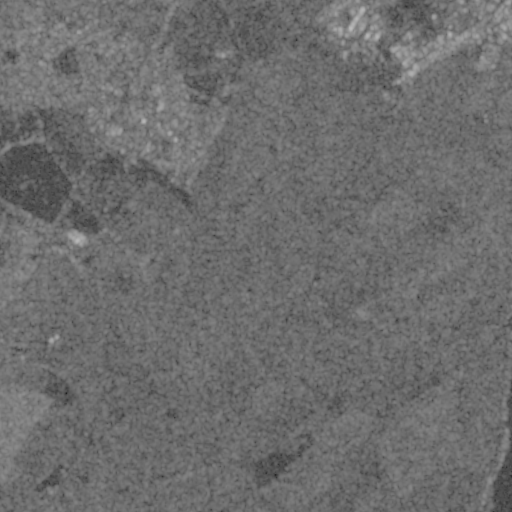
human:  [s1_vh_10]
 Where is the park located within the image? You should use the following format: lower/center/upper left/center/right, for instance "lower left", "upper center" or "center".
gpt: The park is located in the upper right of the image.
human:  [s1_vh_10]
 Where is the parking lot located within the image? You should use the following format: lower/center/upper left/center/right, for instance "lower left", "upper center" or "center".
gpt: There is no parking lot in the image.

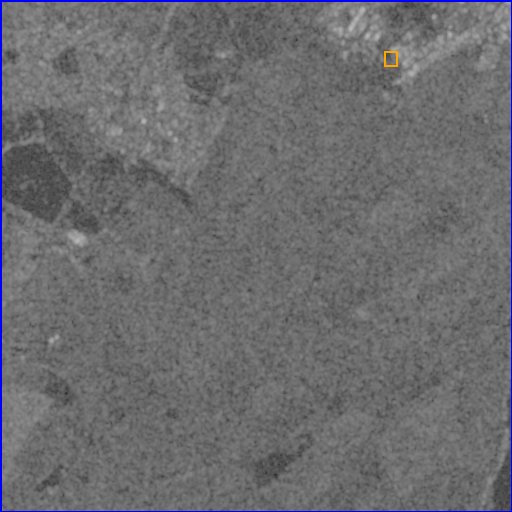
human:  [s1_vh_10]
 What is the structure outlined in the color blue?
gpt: The structure outlined in blue is a crop field.
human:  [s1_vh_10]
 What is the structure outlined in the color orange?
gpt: The structure outlined in orange is a park.
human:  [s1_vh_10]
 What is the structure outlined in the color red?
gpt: There is no red outline.